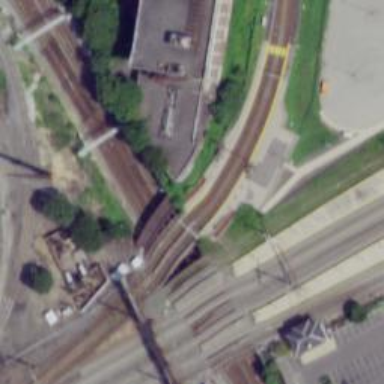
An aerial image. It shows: Abandoned railway.